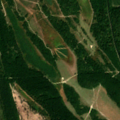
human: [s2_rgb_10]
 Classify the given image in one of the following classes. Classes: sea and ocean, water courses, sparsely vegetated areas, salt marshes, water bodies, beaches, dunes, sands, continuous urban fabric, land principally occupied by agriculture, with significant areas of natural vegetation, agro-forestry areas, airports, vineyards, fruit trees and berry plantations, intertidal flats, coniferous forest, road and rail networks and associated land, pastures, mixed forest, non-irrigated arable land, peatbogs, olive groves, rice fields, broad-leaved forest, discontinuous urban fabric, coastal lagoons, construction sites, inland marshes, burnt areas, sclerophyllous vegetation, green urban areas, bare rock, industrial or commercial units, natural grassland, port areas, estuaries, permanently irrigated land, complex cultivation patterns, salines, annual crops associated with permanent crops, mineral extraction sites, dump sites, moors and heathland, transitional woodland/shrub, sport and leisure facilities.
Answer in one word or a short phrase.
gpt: non-irrigated arable land, broad-leaved forest, inland marshes